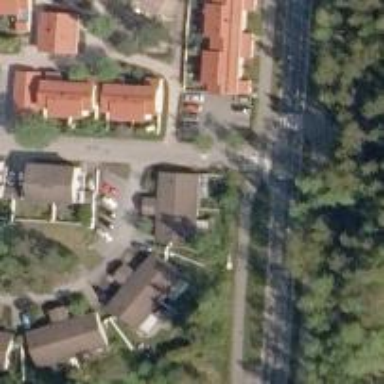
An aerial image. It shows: Crossing on asphalt cycleway.